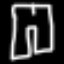
Label: pants